Question: I need to place a stack of boxes on top of each other based on the height of the previous box.
'''
foreach( cBox box in currentLevel.mMiddleRack.BoxWeightList)
{
box.mBoxImage = (GameObject) Instantiate(boxTemplate);
box.setBoxPosition(firstBoxPostion.x, firstBoxPostion.y, firstBoxPostion.z);
firstBoxPostion.y += box.mBoxImage.transform.localScale.y;
firstBoxPostion.z -= 1.0f;
box.shapeBox();
}
'''
The Result

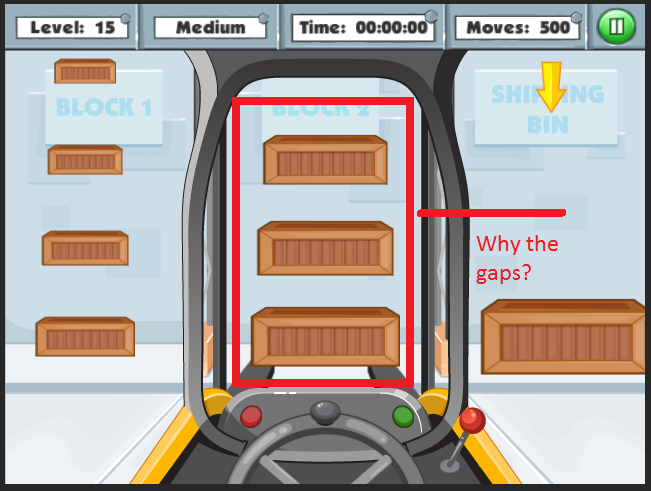
Answer: Transform.localscale doesn't provide the size of the object, unless the object coincidentally happens to have the same scale as its size (primitive object, which has a size of (1,1,1)).
Try getting the size of the object by using <URL>. Use the size variable to help calculate the position of the boxes.